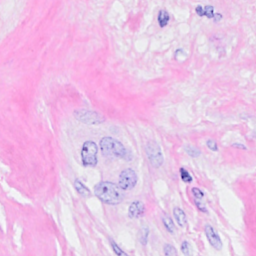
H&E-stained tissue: Breast